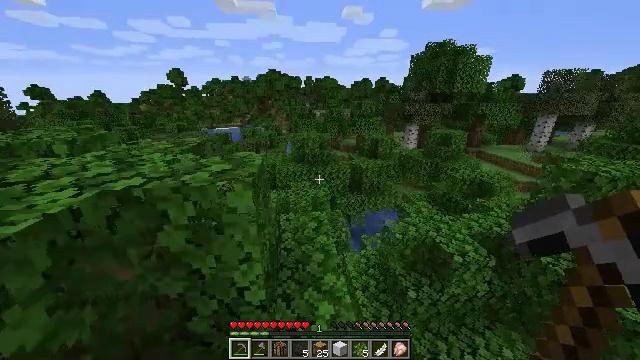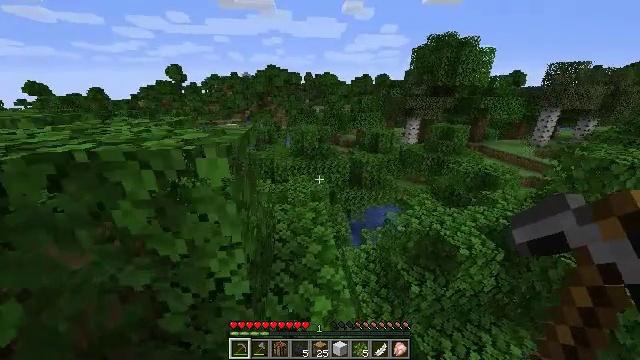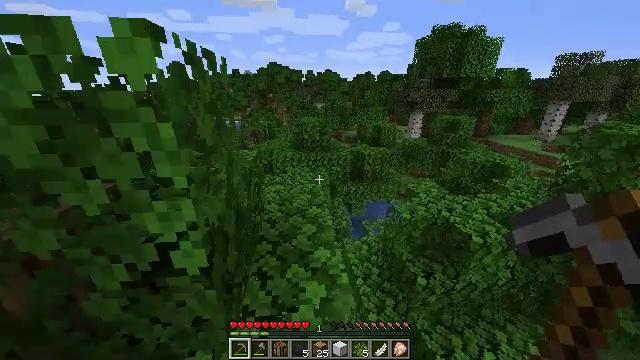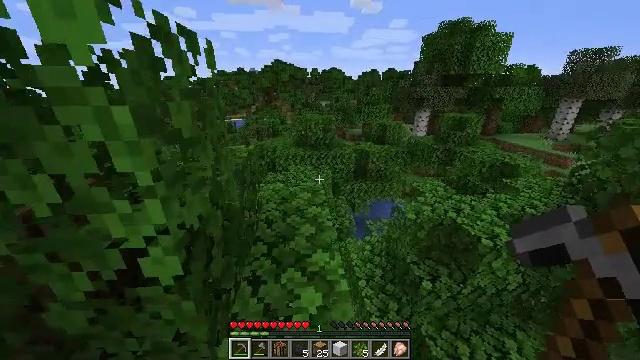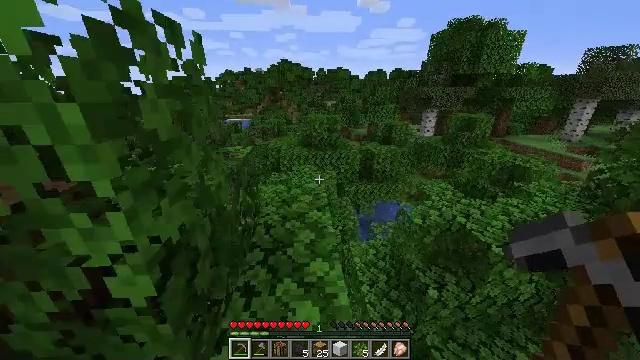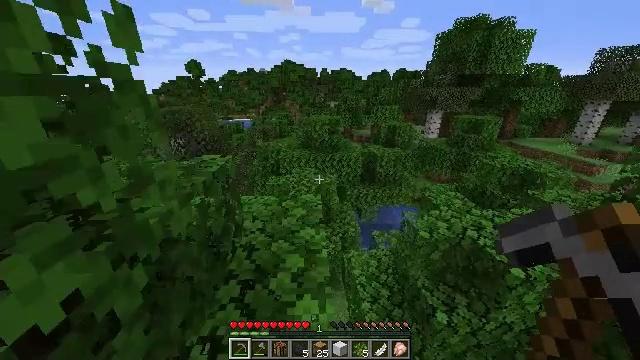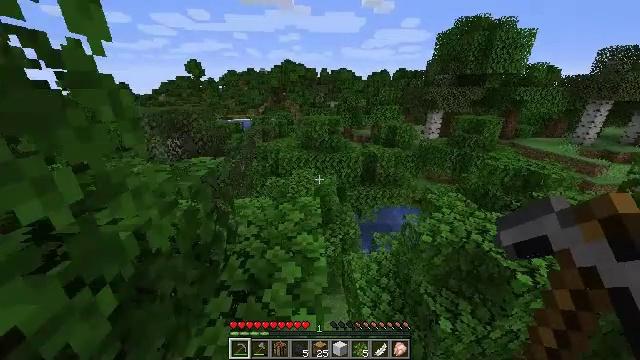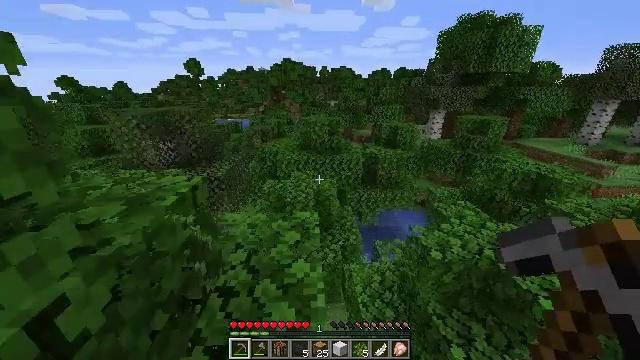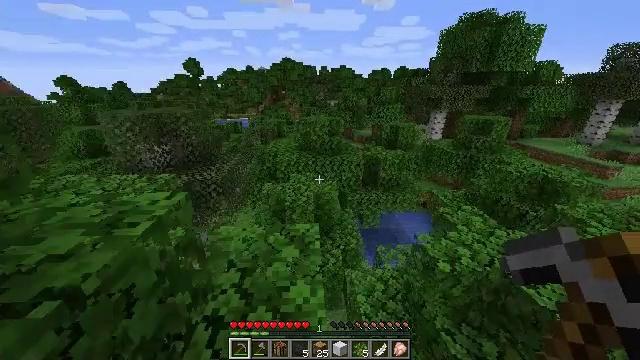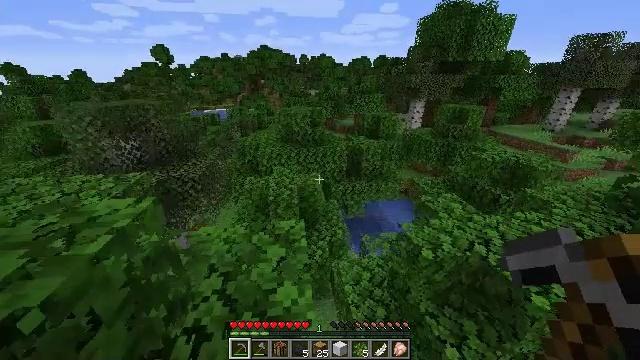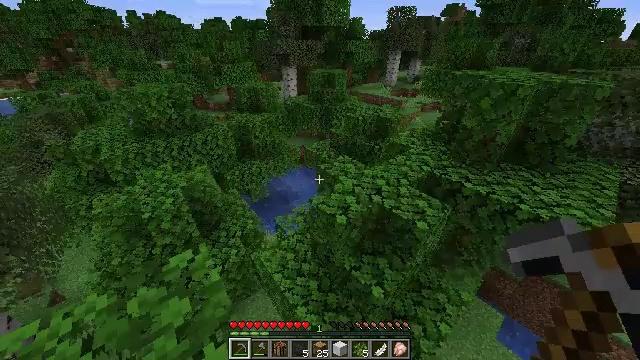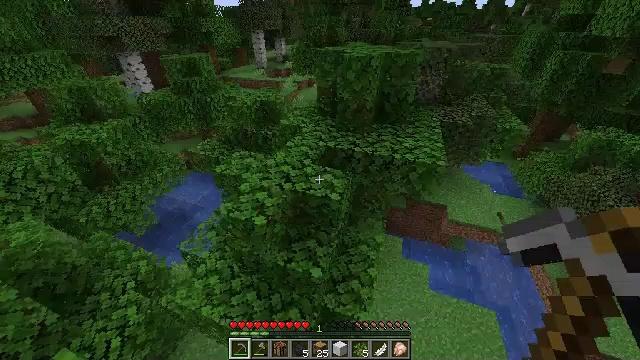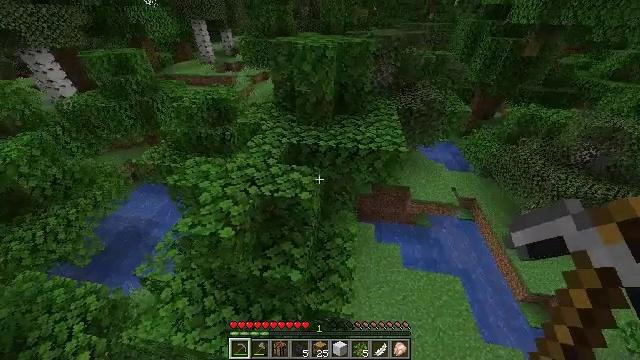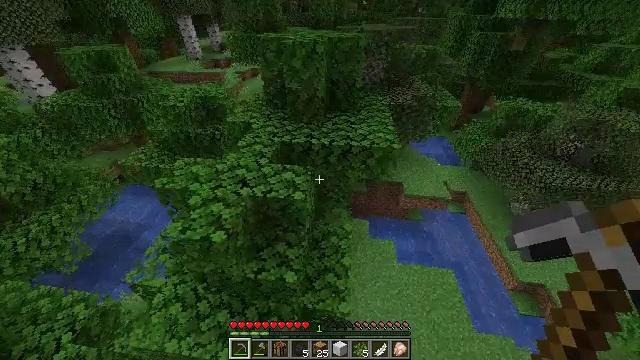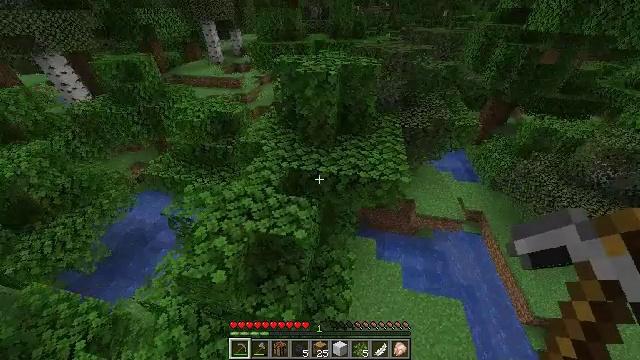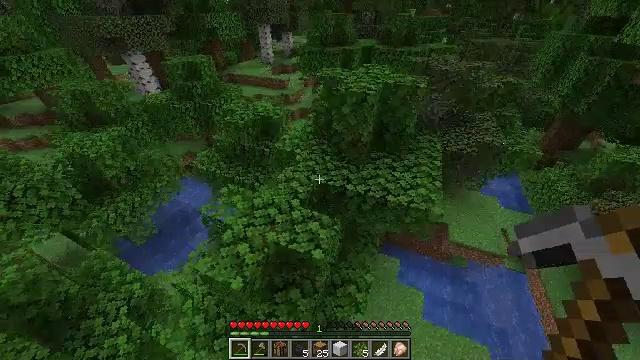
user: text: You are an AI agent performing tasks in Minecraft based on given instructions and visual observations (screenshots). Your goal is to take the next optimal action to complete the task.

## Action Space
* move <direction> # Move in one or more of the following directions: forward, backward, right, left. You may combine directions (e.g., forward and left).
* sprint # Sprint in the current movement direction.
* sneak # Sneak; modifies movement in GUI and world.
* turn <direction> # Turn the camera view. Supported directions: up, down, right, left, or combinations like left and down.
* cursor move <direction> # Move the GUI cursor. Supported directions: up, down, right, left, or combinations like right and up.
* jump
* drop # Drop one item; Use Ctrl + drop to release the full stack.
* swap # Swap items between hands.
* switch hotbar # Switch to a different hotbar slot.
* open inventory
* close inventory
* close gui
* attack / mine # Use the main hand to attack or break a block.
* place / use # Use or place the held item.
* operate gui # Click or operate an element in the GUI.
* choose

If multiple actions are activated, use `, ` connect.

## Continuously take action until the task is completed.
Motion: motion action
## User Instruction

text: Fish and kill the salmon.
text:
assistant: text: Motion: move forward and move right, sprint
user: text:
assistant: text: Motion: move forward and move right, sprint
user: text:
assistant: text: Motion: move forward and move right, sprint, turn left
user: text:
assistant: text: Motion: move forward, sprint, turn left
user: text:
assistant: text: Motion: move forward, sprint
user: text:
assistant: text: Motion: move forward, sprint
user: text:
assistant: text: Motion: move forward, sprint
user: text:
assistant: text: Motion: move forward, sprint
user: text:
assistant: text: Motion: move forward, sprint, turn right and down
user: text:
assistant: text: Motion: move forward, sprint, turn right and down
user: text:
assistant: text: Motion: move forward, sprint, turn right and down
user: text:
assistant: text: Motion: move forward and move right, sprint, turn right and down
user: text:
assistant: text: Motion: move forward and move right, sprint, turn right, jump
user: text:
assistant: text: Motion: move forward and move right, sprint, turn left, jump
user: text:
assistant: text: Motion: move forward and move right, sprint, turn left, jump
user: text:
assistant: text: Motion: move forward and move right, sprint, turn left, jump
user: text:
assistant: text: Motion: move forward and move right, sprint, turn left
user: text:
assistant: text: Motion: move forward and move right, sprint, turn left
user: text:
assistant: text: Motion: move forward, sprint
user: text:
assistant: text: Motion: move forward, sprint, turn left
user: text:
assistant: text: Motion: move forward, sprint, turn left
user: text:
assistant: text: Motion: move forward, sprint, turn left
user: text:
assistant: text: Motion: move forward, sprint, turn left
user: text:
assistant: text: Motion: move forward, turn left
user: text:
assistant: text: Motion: move forward, turn left and up
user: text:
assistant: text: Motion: move forward, turn left and up
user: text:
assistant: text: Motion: move forward and move left, turn left and up
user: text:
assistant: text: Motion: move forward and move left
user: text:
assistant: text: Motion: move forward and move left
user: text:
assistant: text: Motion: move forward and move left, turn right